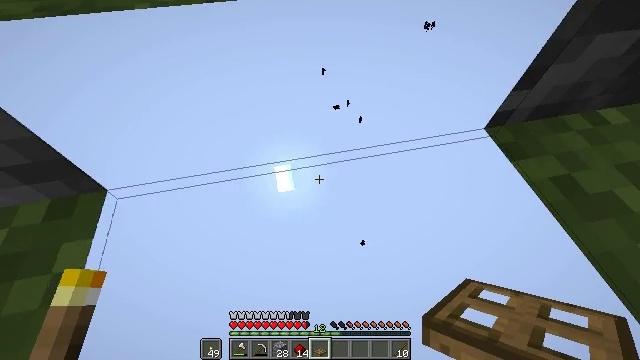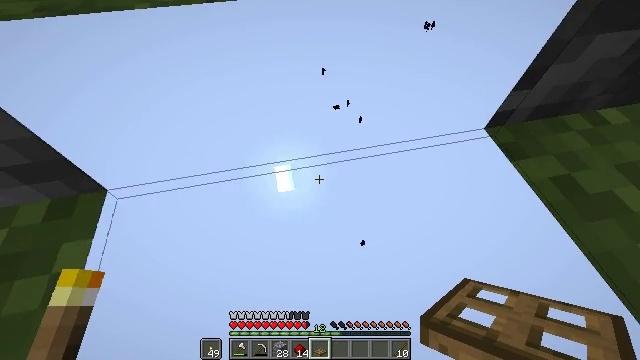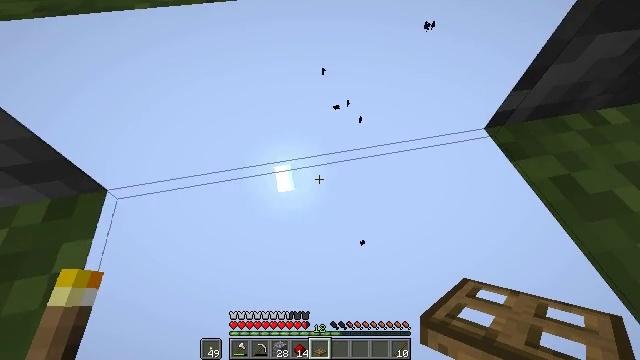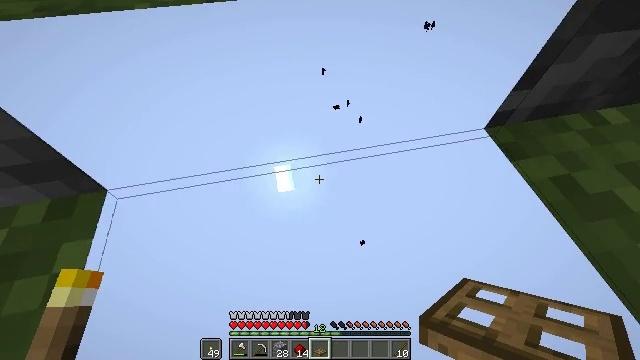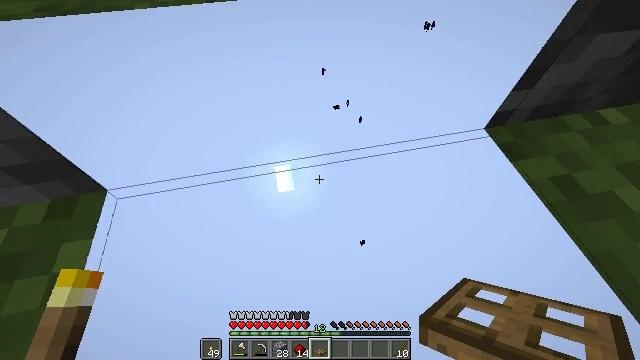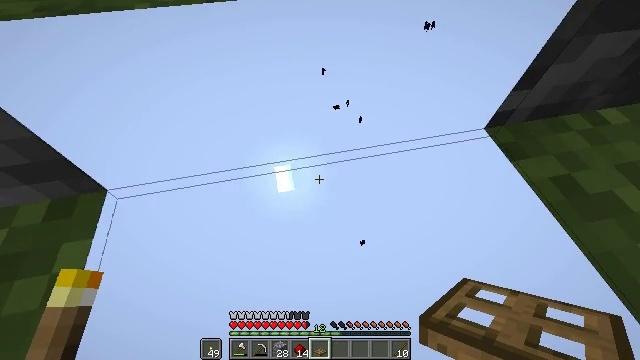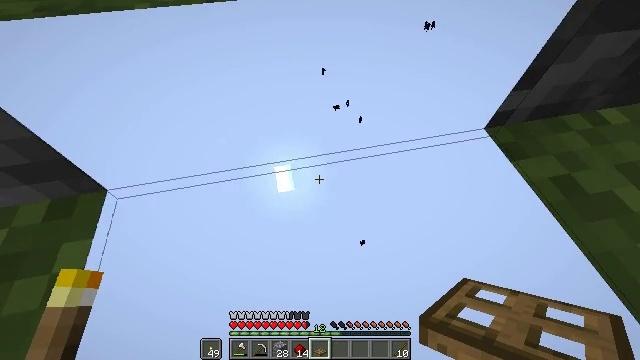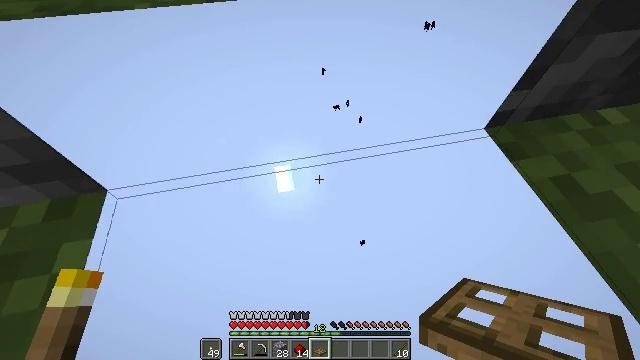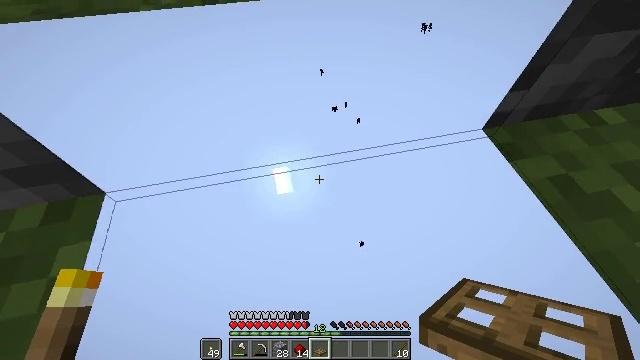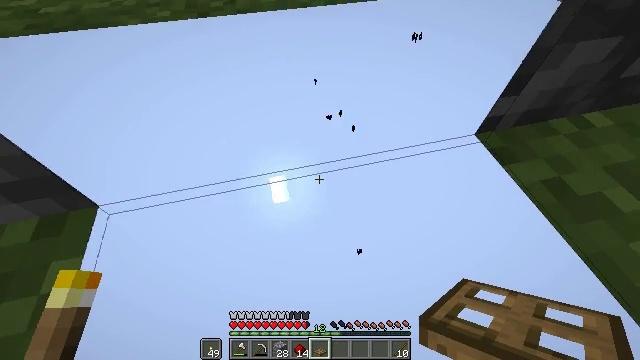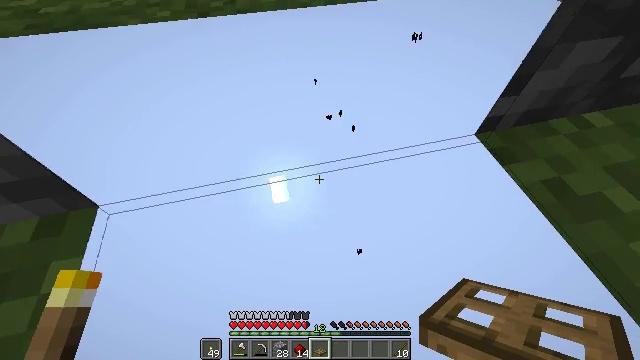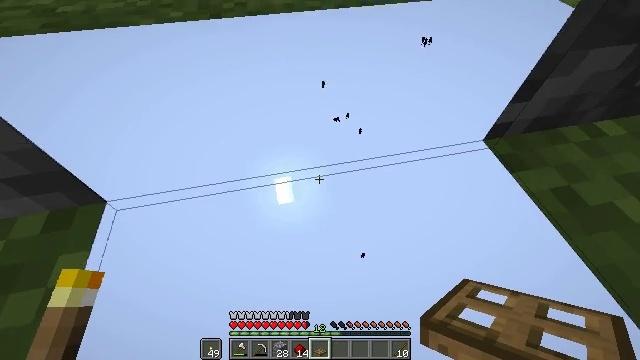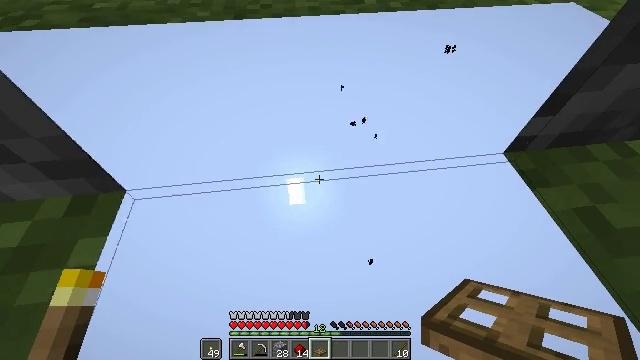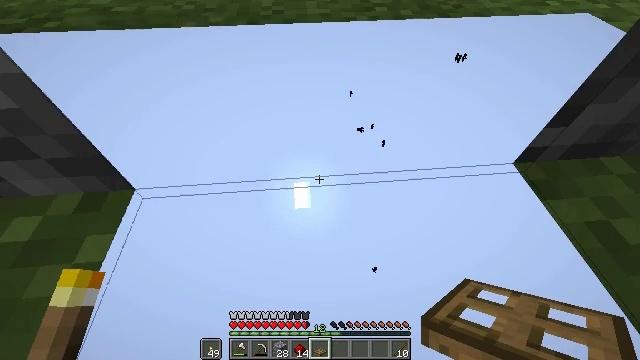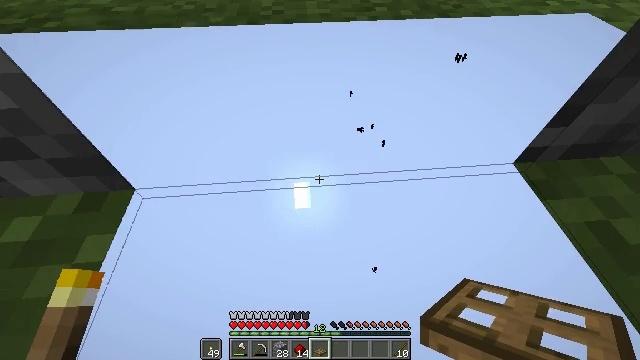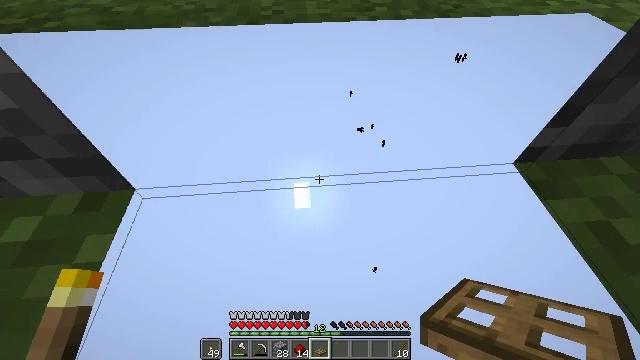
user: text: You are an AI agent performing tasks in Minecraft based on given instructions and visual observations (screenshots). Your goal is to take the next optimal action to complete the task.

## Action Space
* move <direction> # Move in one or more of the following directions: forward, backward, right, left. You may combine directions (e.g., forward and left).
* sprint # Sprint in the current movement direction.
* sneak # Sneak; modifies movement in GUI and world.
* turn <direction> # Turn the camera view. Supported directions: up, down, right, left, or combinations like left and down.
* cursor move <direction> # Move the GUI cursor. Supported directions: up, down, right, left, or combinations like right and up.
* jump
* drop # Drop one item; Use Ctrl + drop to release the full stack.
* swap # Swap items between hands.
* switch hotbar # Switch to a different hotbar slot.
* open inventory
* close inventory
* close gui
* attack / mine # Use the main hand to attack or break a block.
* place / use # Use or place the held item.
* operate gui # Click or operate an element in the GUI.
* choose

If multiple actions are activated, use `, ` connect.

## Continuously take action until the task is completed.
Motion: motion action
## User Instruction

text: Attack the composter to add it to your inventory.
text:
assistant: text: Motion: no_op
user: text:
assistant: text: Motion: no_op
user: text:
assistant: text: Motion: no_op
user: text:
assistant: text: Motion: no_op
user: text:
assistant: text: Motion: no_op
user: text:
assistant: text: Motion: no_op
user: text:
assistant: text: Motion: no_op
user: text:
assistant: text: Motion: no_op
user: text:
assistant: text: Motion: turn right and up
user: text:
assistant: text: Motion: no_op
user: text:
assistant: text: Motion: turn left
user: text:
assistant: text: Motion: turn left
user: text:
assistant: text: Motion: turn left and up
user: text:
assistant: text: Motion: no_op
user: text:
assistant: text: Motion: no_op
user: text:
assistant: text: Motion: no_op
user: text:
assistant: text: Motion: no_op
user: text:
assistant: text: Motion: no_op
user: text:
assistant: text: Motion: no_op
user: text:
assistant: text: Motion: no_op
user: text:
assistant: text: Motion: no_op
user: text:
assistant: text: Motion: no_op
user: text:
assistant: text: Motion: no_op
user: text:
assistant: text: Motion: no_op
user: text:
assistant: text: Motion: no_op
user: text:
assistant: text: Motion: no_op
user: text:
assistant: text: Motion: no_op
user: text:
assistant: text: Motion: no_op
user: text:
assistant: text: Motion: no_op
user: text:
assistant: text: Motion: no_op